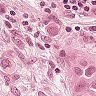
Metastatic tissue present: yes